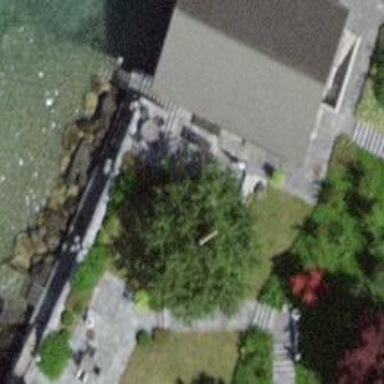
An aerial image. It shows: Boathouse.